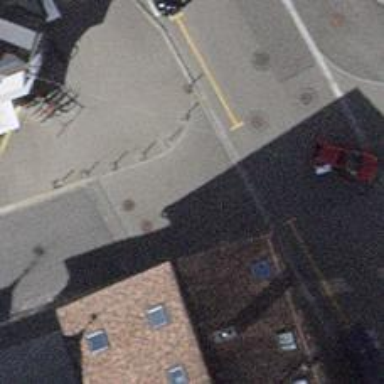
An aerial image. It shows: Unmarked crossing with traffic calming table.